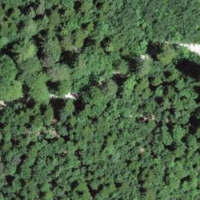
EUNIS habitat code: 41
Species observed at this site:
Melittis melissophyllum